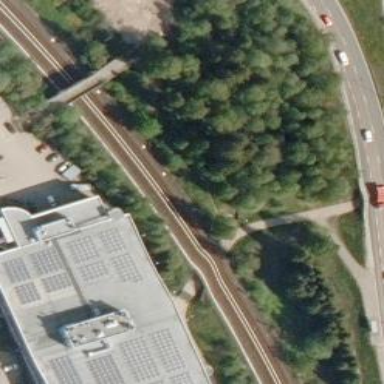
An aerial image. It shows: Asphalt cycleway designated as connection route.